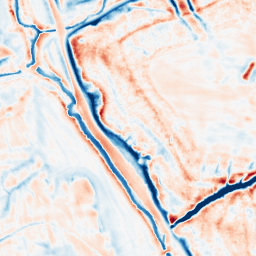
Category: edge_preserving
Decomposition family: bilateral
Decomposition parameters: d: 21
sigma_color: 75
sigma_space: 100
Upsampling method: cubic_mitchell
Upsampling parameters: scale: 2
Upsampling scale: 2